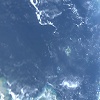
Label: water